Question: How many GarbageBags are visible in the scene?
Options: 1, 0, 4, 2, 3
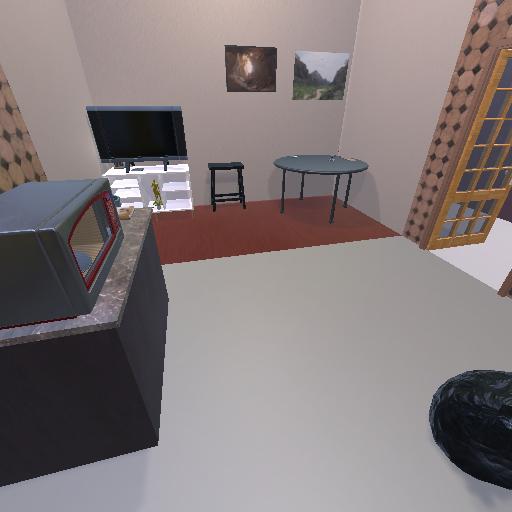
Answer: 1